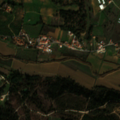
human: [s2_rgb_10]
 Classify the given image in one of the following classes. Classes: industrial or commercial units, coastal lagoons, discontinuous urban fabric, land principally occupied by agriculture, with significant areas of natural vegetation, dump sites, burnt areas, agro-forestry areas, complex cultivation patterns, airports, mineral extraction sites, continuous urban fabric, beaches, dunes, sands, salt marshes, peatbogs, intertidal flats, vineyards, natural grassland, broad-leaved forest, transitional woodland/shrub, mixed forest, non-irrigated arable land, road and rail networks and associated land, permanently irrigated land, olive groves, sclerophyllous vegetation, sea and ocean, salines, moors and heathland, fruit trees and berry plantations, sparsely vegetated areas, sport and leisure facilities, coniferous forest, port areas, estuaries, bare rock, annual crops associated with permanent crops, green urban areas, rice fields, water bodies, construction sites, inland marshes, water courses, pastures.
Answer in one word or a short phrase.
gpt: permanently irrigated land, olive groves, complex cultivation patterns, land principally occupied by agriculture, with significant areas of natural vegetation, mixed forest, transitional woodland/shrub